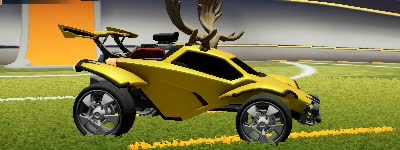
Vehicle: octane